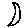
Label: moon